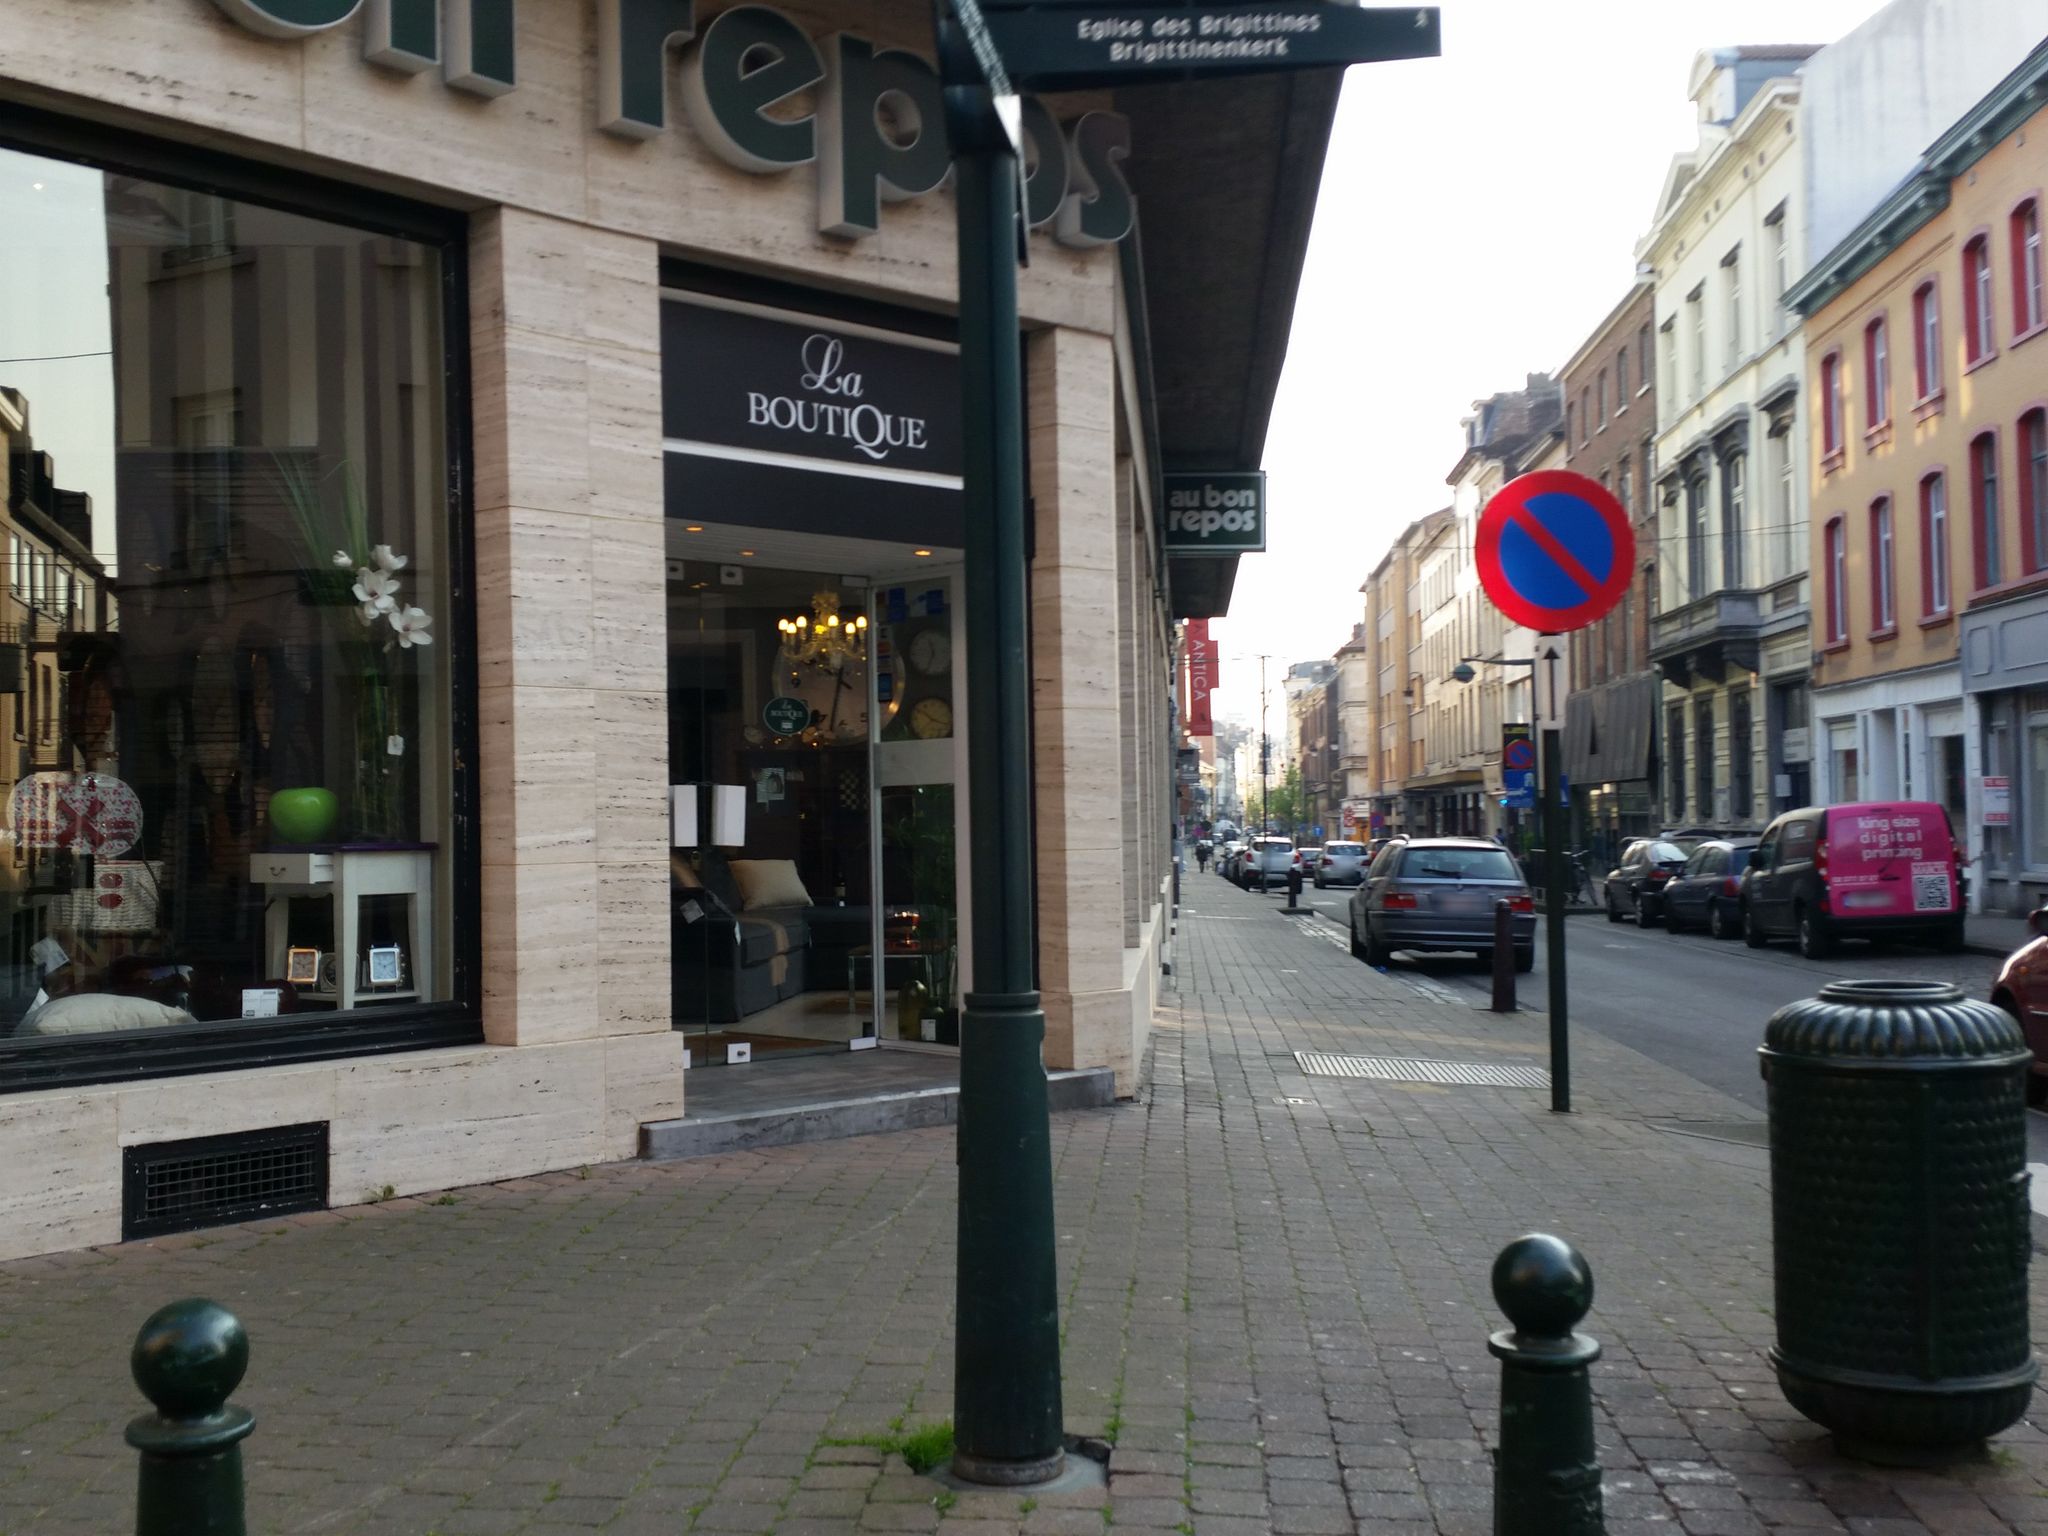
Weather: clear
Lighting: day
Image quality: good
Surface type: walking surface
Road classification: living_street
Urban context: urban centre
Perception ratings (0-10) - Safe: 5.72, Lively: 7.38, Beautiful: 4.5, Boring: 1.46, Depressing: 5.64, Wealthy: 6.28